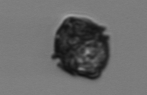
Label: Kryptoperidinium_triquetrum